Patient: sex M, age 63
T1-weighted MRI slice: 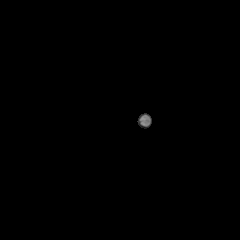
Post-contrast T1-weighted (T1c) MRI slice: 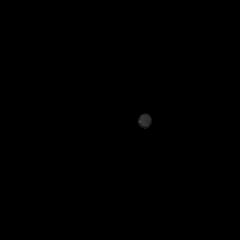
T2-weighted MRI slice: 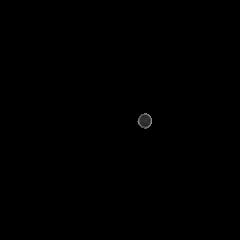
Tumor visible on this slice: no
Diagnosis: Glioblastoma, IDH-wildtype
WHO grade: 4